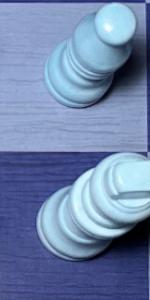
Label: King_White